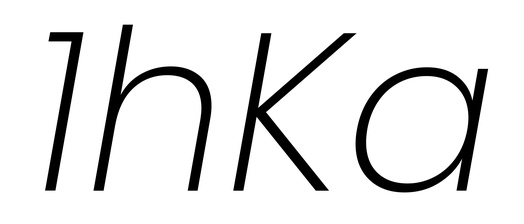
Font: Poppins-ExtraLightItalic